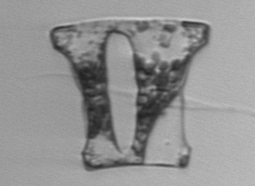
Label: Eucampia